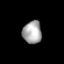
Tissue: prostate
Cell type: Fibroblasts
Senescence score: 0.8165
Nuclear area (px): 422
Mean DAPI intensity: 166.87